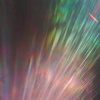
Label: sunburn